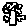
Label: tree